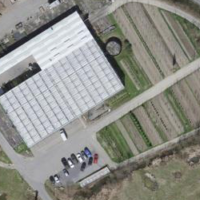
EUNIS habitat code: 53
Species observed at this site:
Agrostemma githago